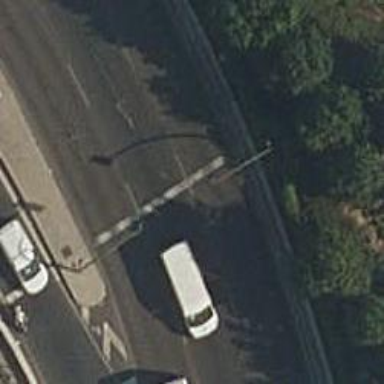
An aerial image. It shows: Primary road with asphalt surface.